Interaction volume radius: 5 \u00c5
Interaction volume height: 20 \u00c5
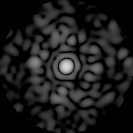
Disorder parameter: 0.831